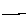
Label: line